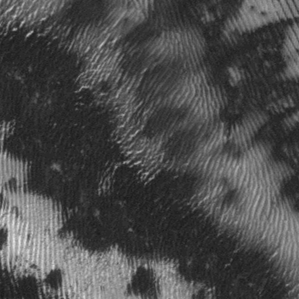
Label: frost